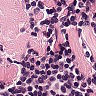
Metastatic tissue present: no